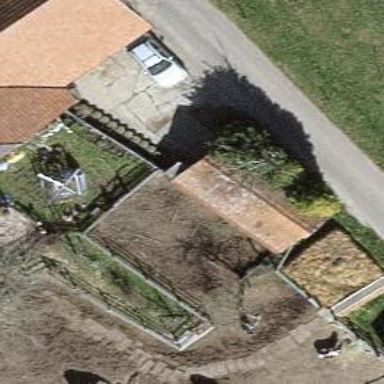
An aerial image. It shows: Shed.